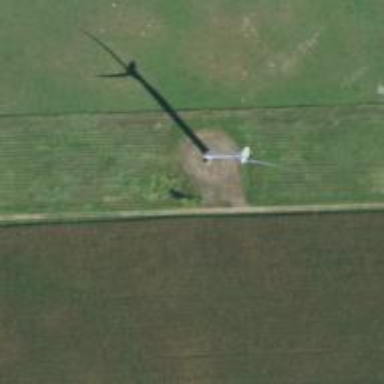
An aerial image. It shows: Horizontal axis wind turbine generating power from wind.